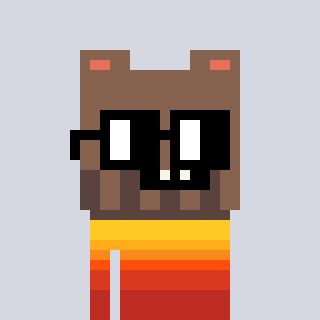
a pixel art character with square black glasses, a bear-shaped head and a orange-colored body on a cool background